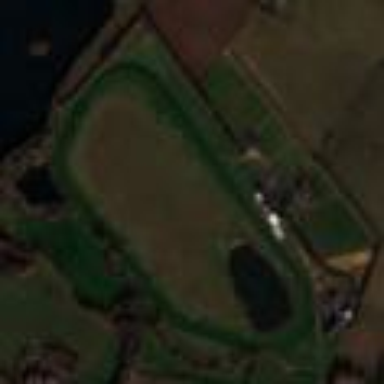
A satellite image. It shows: Track designed for horse racing in leisure land setting.